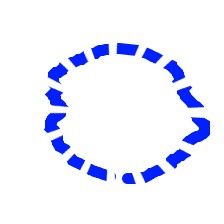
Shape: circle